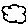
Label: cloud